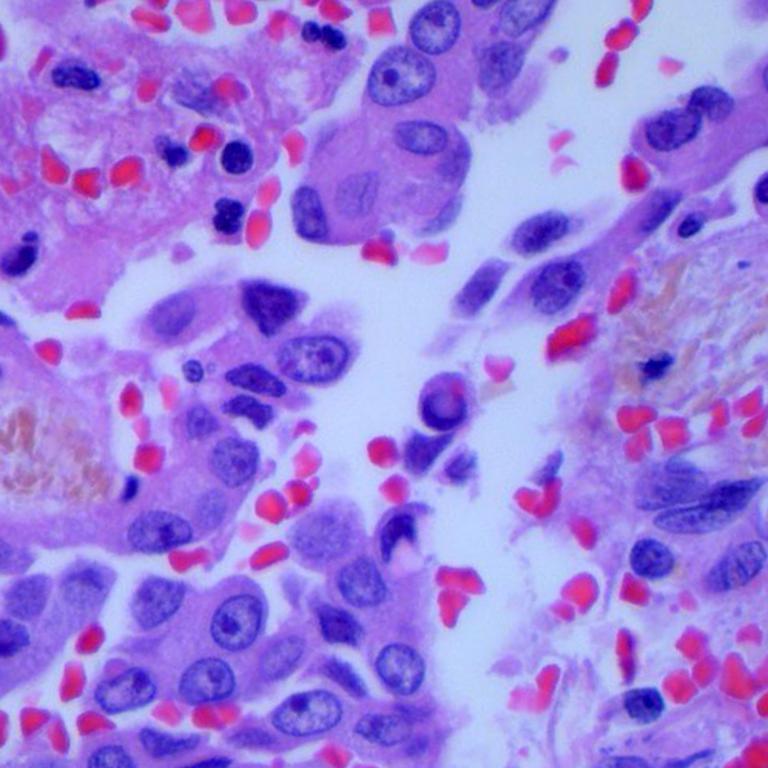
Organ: lung
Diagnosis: adenocarcinomas